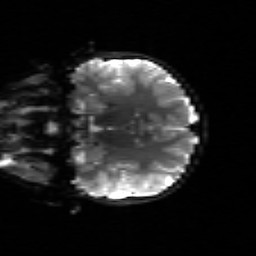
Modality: sbref
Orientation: coronal
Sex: male
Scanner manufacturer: siemens
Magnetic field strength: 3 T
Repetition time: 5 s
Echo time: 0.071 s